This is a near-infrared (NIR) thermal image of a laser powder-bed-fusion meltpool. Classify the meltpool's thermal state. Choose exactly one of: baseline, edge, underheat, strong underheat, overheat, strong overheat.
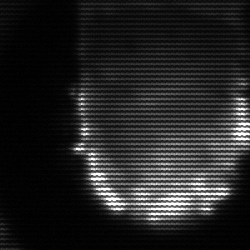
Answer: baseline